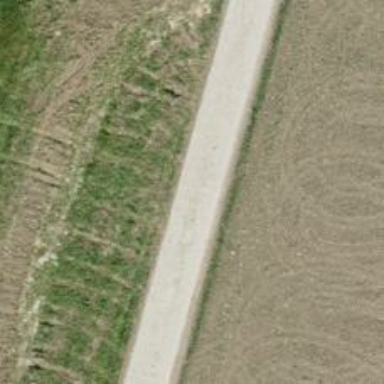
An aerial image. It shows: Concrete track with grade1 tracktype.